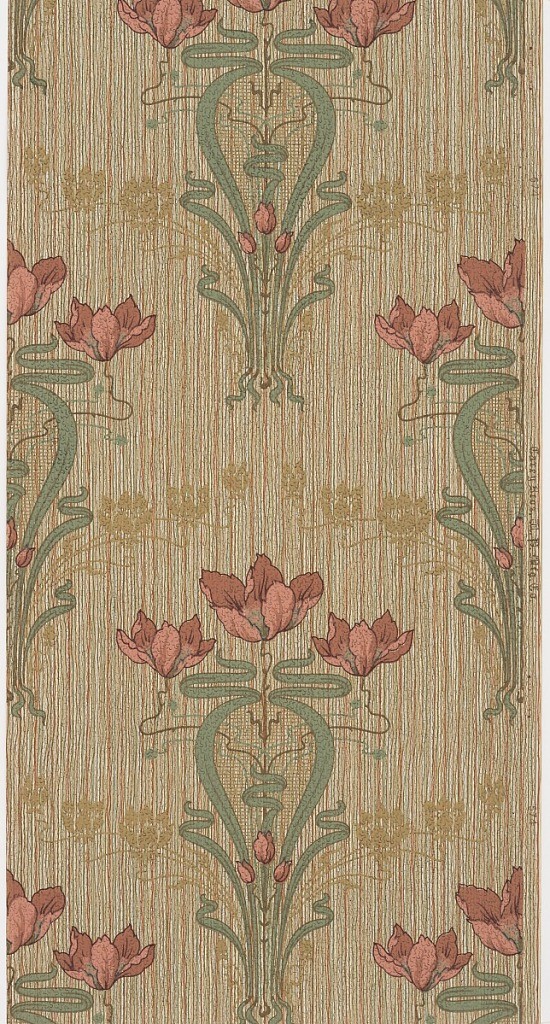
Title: Sidewall
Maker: Carey Bros. W.P. Mfg. Co., Philadelphia, Pennsylvania, founded 1882
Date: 1905–1915
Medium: Machine-printed paper
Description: Art nouveau design with bouquets containing three stylized tulips or poppies with whiplash curve foliage. A secondary pattern of stylized tan flowers forms a circular shape around each of the bouquets. Printed in red, green, and tan on a strie background.